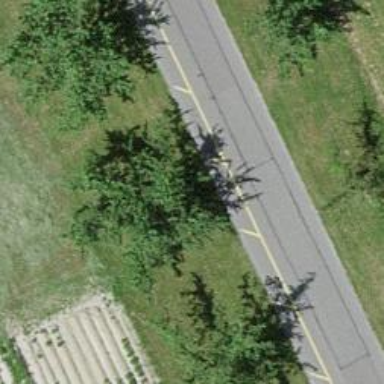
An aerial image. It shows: Avenue of deciduous broadleaved trees.